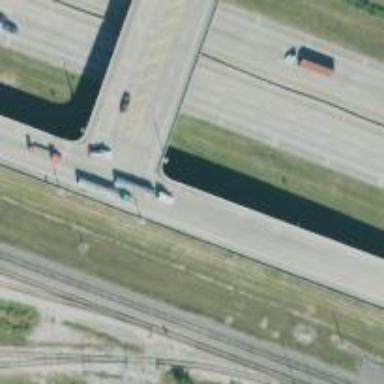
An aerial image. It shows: Secondary road crossing viaduct bridge with frontage road nearby.